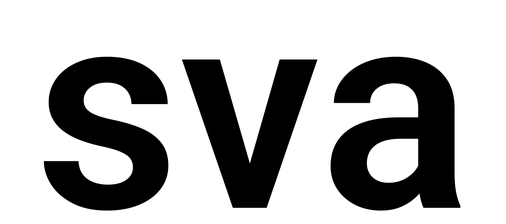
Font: Roboto_SemiBold